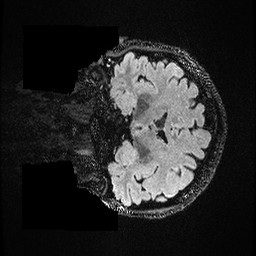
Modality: FLAIR
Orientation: coronal
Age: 47
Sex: female
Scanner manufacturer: ge
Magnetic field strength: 3 T
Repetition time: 4.802 s
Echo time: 0.1158 s